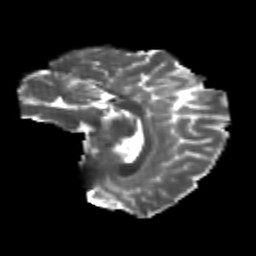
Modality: T2w
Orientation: sagittal
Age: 22
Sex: female
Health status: healthy
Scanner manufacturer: philips
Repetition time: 7.384 s
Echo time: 0.08599 s